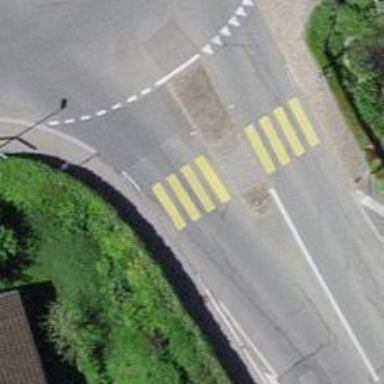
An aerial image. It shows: Uncontrolled road crossing.